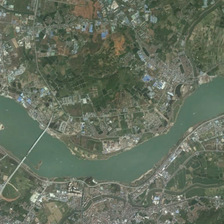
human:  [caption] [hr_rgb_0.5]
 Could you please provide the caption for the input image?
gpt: many urban areas and green farmlands are in two sides of a river .

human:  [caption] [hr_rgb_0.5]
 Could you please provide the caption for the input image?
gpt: many urban areas and green farmlands are in two sides of a river .

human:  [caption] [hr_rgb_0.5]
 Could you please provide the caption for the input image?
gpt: many urban areas and green farmlands are in two sides of a river .

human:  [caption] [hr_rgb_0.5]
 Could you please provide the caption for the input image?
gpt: many urban areas and green farmlands are in two sides of a river .

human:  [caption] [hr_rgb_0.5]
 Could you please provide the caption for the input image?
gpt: many urban areas and green farmlands are in two sides of a river .